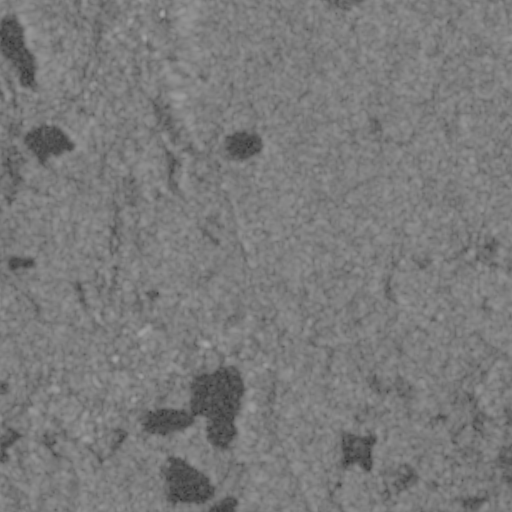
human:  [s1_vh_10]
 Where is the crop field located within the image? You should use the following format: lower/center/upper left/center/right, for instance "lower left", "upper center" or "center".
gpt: The crop field is located in the lower right of the image.
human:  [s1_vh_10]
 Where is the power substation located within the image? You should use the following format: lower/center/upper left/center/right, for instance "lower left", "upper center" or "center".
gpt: The power substation is located in the lower left of the image.
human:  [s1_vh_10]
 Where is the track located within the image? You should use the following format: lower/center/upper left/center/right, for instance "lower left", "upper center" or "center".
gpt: The track is located in the center of the image.
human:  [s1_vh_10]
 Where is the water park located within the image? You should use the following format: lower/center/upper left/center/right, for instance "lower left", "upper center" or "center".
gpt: The water park is located in the lower center of the image.
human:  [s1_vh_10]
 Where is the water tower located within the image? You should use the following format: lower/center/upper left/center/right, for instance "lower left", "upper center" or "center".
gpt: The water tower is located in the lower left of the image.
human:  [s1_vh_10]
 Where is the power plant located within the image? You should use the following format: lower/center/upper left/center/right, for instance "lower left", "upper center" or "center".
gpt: There is no power plant in the image.

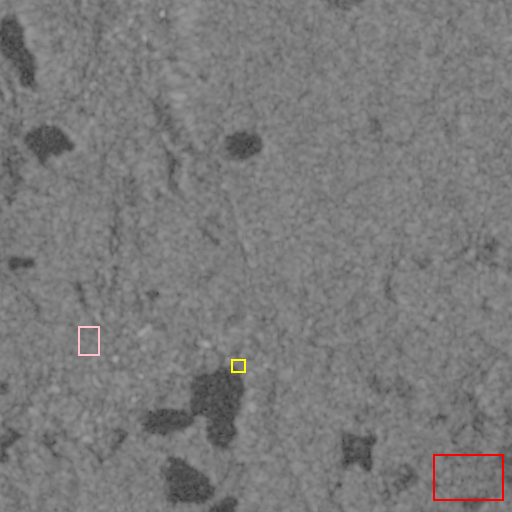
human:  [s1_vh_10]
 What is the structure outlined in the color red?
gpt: The structure outlined in red is a crop field.
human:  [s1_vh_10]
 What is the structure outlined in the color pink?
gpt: The structure outlined in pink is a park.
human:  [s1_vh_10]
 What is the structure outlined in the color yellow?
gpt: The structure outlined in yellow is a water park.
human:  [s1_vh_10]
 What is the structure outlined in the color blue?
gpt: There is no blue outline.